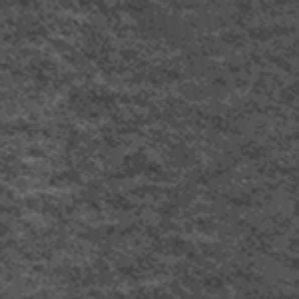
Label: frost